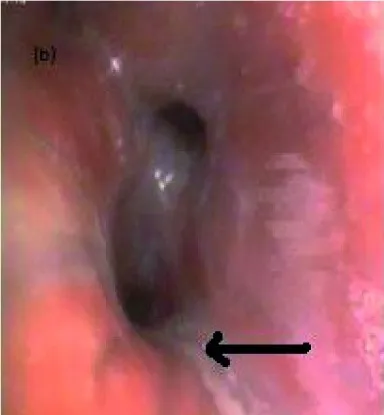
Bronchoscopy performed during hospitalization. . Photographs of the bronchoscopy performed after patient's symptoms were not improving with appropriate antibiotic therapy. (
b) Arrow points to airway with significant mucopurulent secretions.
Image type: endoscopy (airway_endoscopy)